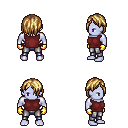
a pixel art fantasy rpg character, male body template, dark elf, purple skin, maroon sleeveless shirt, metal pants, blonde bangs hairstyle, gold gloves, four views (front, back, left, right), 2x2 character sprite sheet, small pixel art, hard edges, no anti-aliasing